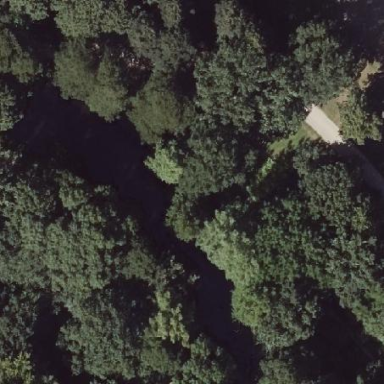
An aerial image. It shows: Mixed woodland area with various types of leaves.